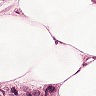
Metastatic tissue present: yes